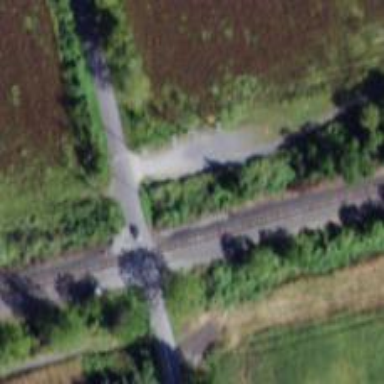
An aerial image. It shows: Level crossing with lights at railway intersection.